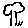
Label: tree